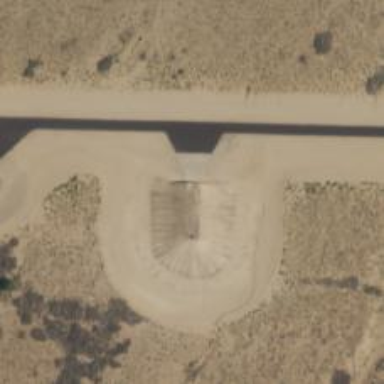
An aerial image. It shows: Military bunker.